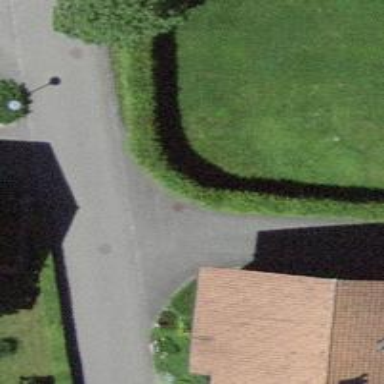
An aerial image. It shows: Hedge barrier.